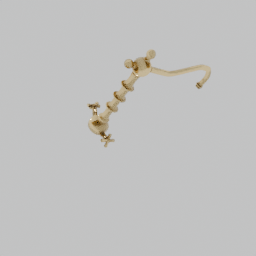
Label: appliances